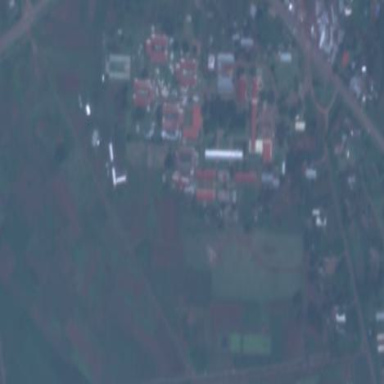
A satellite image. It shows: School.